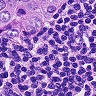
Metastatic tissue present: yes